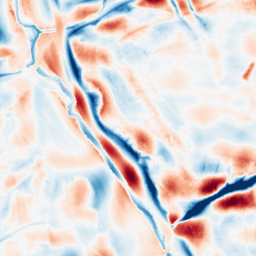
Category: wavelet
Decomposition family: wavelet_biorthogonal
Decomposition parameters: wavelet: bior3.5
level: 5
Upsampling method: cubic_mitchell
Upsampling parameters: scale: 2
Upsampling scale: 2